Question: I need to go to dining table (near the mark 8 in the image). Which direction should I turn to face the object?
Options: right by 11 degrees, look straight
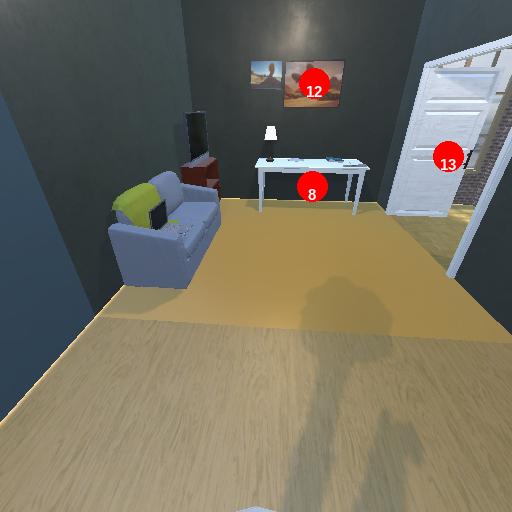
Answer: right by 11 degrees